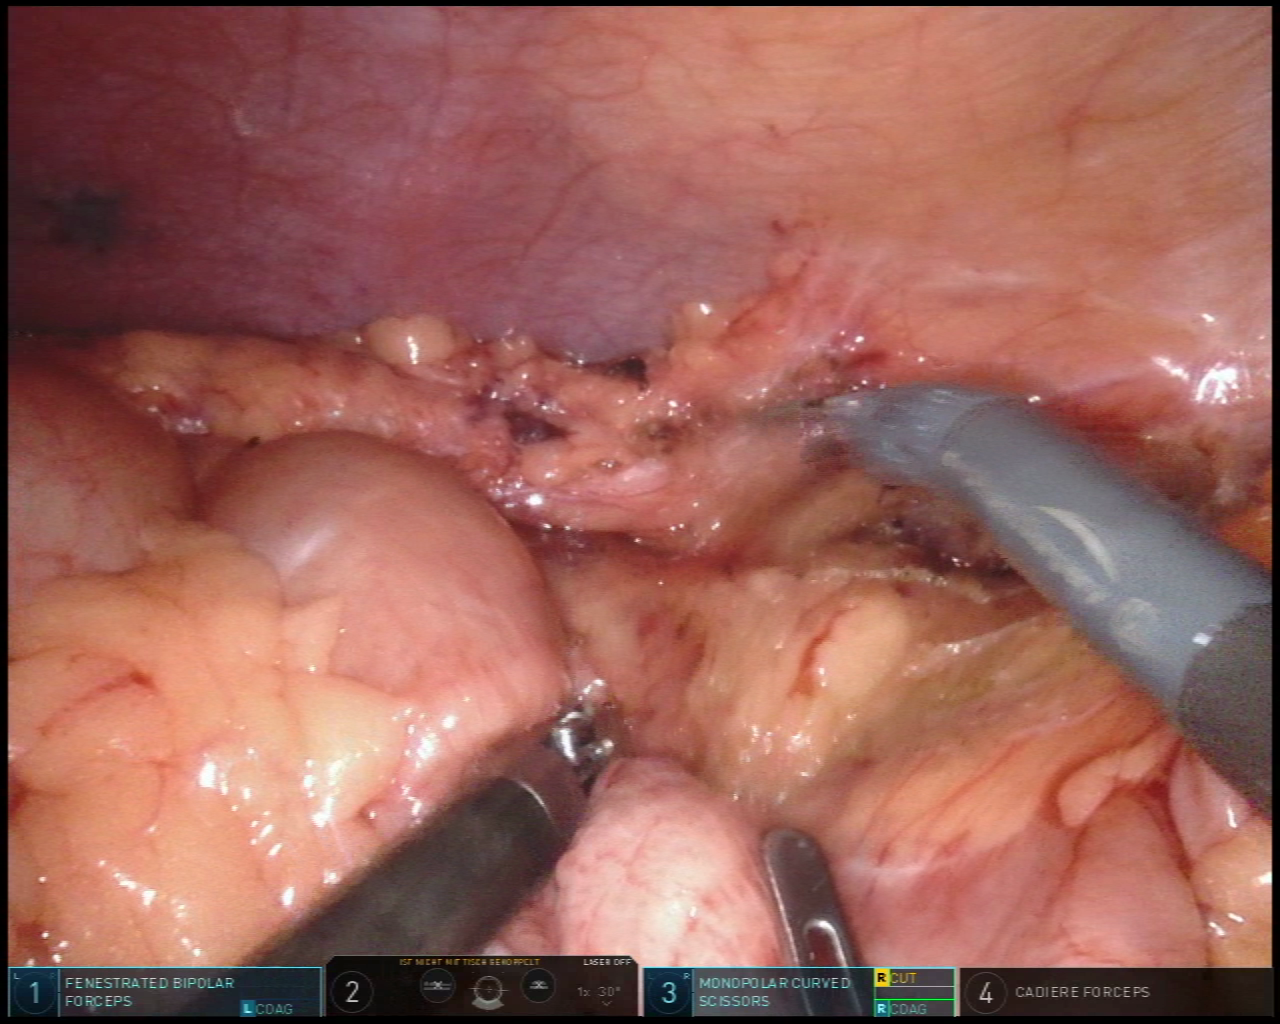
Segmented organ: abdominal_wall
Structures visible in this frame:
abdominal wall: yes
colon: yes
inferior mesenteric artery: no
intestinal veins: no
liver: no
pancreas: no
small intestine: yes
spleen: no
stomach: no
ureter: no
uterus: no
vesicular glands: no